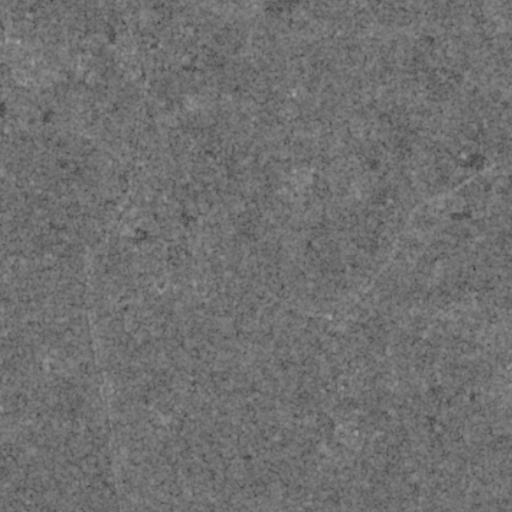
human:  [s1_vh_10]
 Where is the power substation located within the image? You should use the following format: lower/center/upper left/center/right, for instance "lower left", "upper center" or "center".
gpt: The power substation is located in the center left of the image.
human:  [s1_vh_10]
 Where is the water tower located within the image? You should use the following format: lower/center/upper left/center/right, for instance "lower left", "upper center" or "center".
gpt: The water tower is located in the upper left of the image.
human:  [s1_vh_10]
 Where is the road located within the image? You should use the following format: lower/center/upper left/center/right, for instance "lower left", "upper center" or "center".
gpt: There is no road in the image.

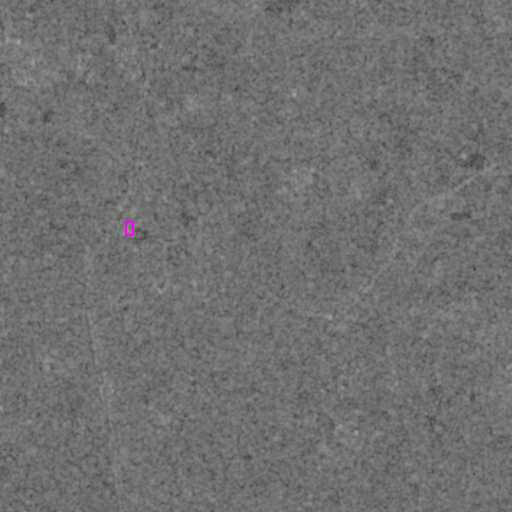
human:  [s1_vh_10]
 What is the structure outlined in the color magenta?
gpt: The structure outlined in magenta is a power substation.
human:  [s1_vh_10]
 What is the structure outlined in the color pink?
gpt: There is no pink outline.